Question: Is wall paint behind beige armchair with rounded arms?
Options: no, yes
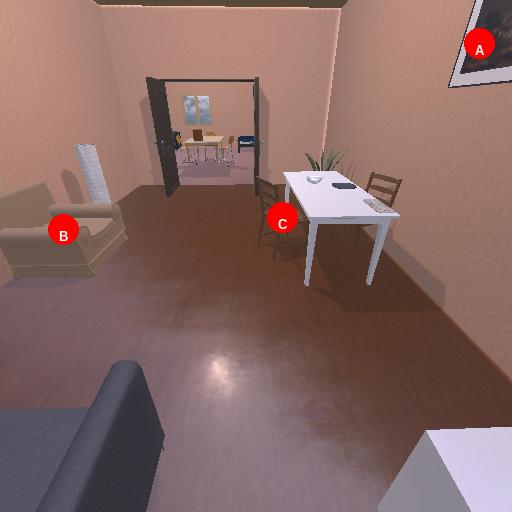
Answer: no